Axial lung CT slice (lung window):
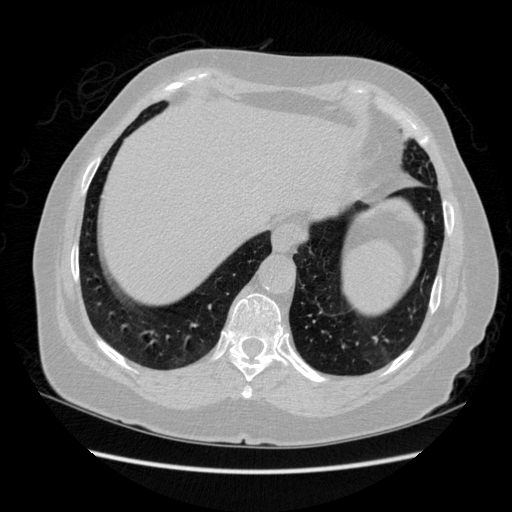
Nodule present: no